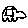
Label: car